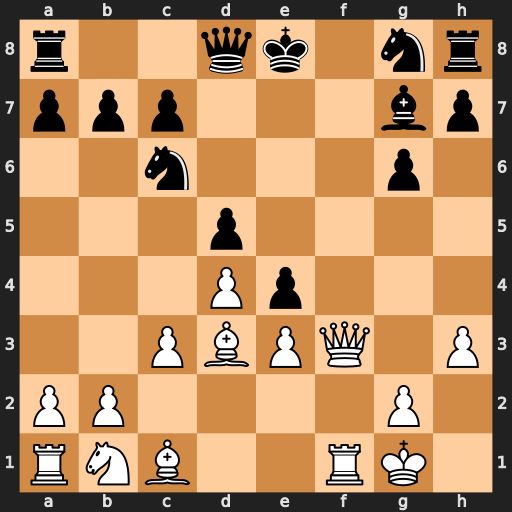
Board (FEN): r2qk1nr/ppp3bp/2n3p1/3p4/3Pp3/2PBPQ1P/PP4P1/RNB2RK1
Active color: w
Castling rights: kq
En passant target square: -
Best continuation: Qf7#